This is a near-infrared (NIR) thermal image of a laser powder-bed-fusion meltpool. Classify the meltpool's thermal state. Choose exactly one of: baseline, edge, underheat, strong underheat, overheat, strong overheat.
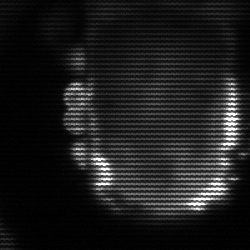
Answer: baseline